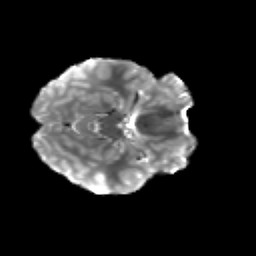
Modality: T2w
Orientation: axial
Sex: female
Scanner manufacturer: siemens
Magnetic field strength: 3 T
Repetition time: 5 s
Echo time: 0.071 s